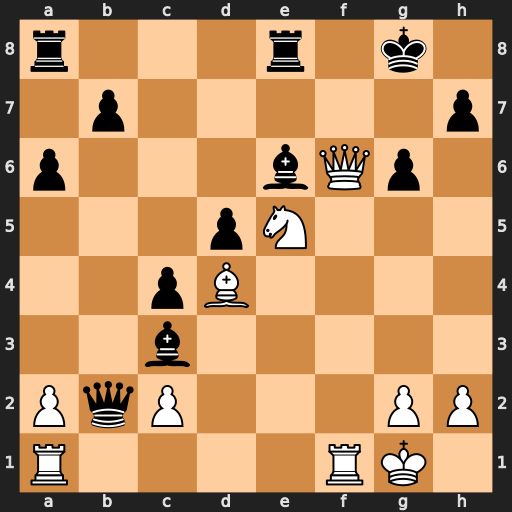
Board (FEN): r3r1k1/1p5p/p3bQp1/3pN3/2pB4/2b5/PqP3PP/R4RK1
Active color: w
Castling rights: -
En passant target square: -
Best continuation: Qh8+ Kxh8 Nf7+ Kg8 Nh6#